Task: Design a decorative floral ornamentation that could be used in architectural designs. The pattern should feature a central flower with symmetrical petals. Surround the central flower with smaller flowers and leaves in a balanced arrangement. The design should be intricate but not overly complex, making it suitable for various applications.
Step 1782:
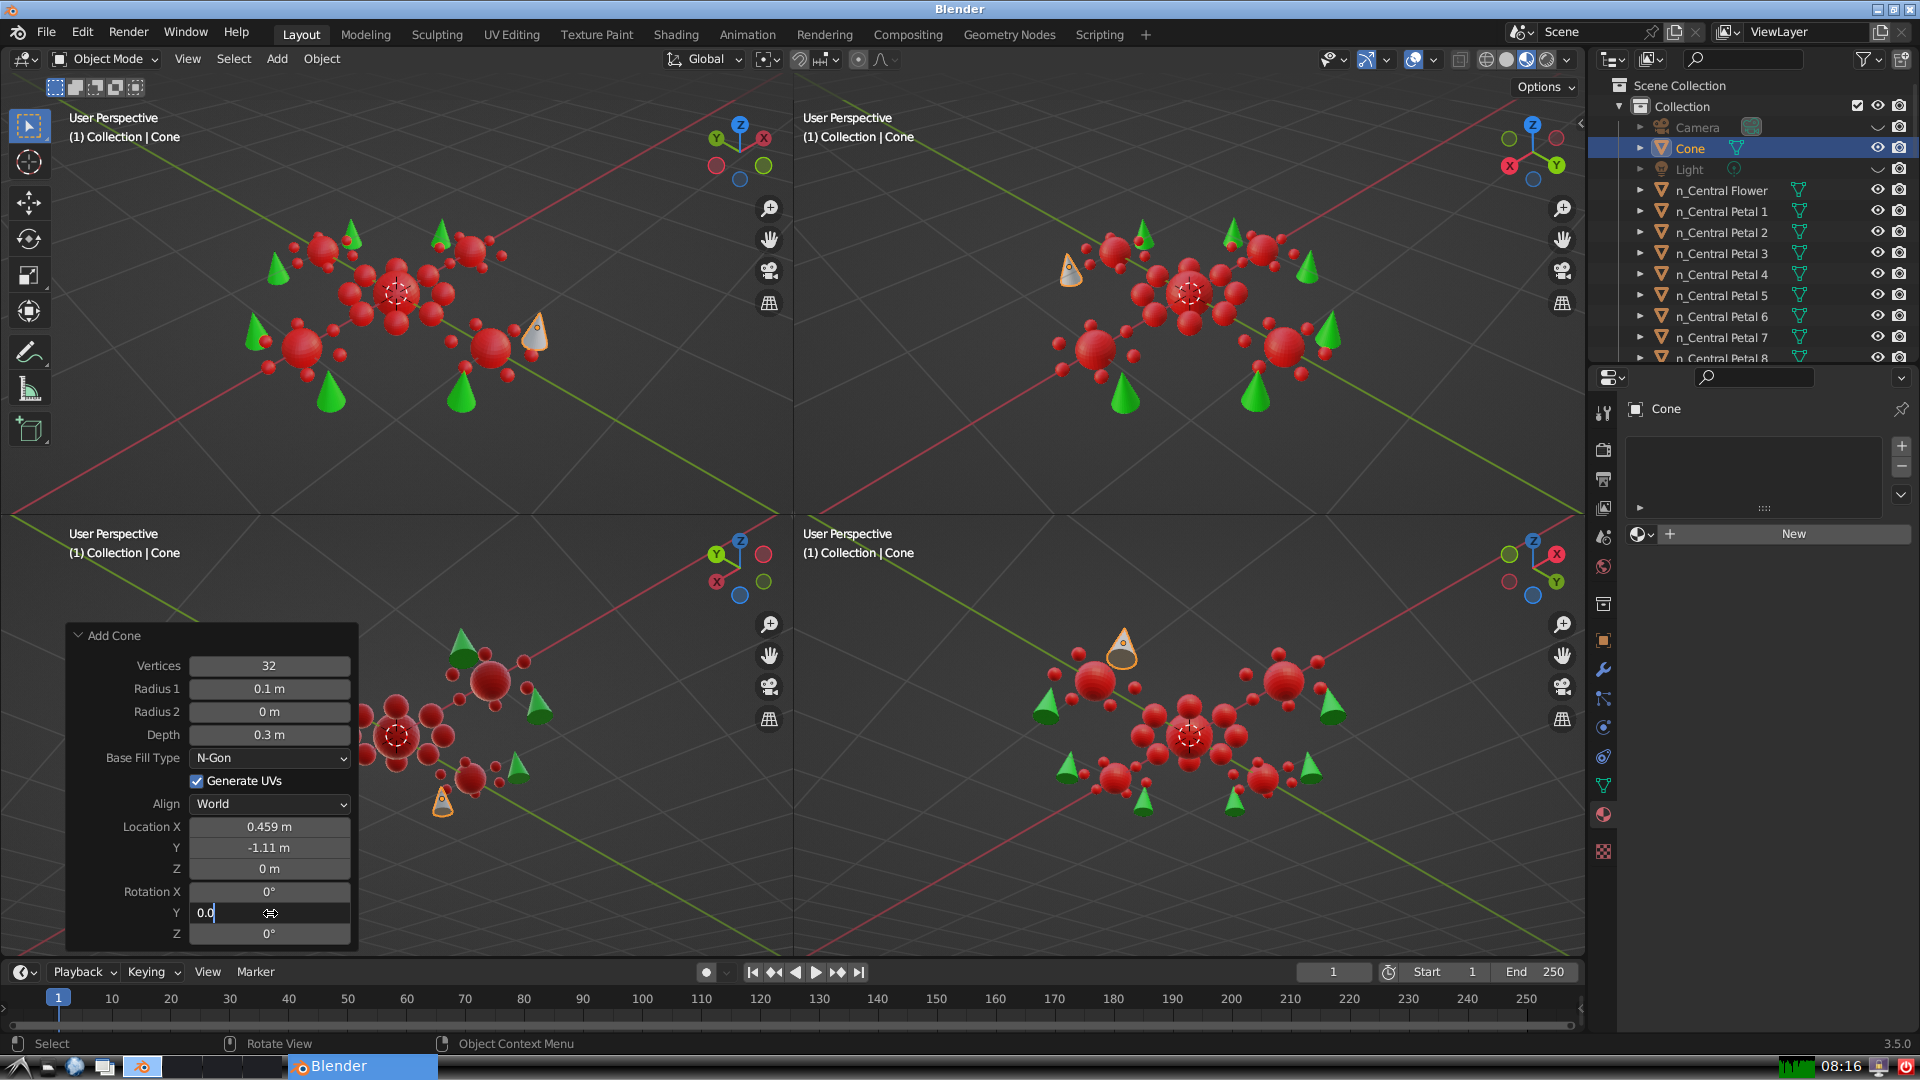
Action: {"mouse_move": [270, 933]}